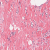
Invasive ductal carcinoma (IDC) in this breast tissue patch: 1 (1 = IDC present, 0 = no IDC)